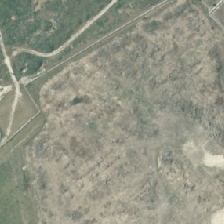
Land cover: high_producing_grassland